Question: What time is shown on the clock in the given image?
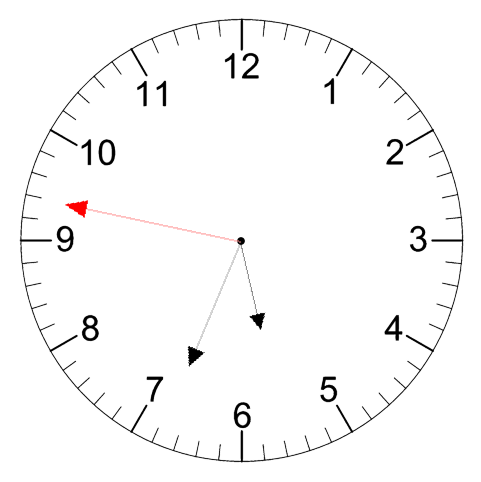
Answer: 05:33:47